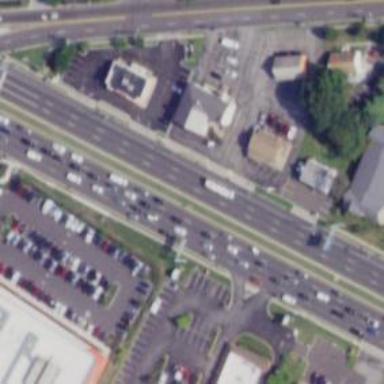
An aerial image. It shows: Trunk highway.